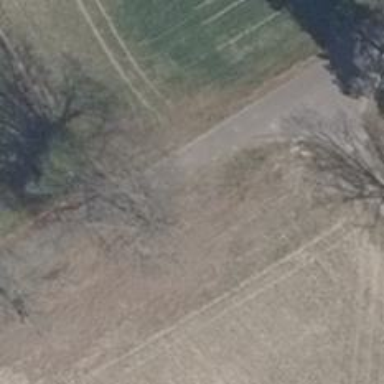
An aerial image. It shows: Row of trees in natural setting.